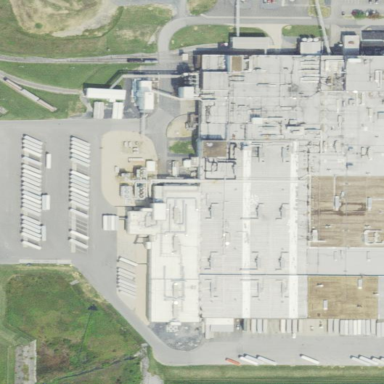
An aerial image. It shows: Industrial area.